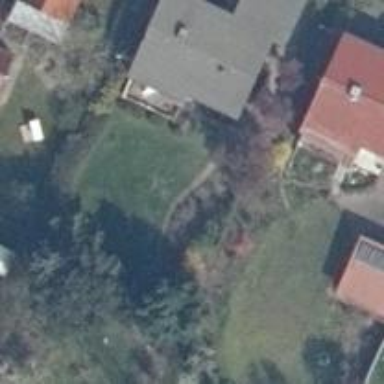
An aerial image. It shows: Single tag "natural: tree."